Field crop: maize
Growth stage: 2
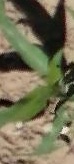
Species: maize